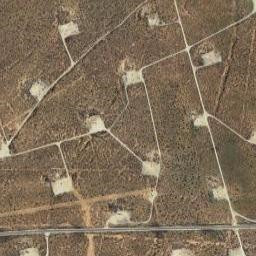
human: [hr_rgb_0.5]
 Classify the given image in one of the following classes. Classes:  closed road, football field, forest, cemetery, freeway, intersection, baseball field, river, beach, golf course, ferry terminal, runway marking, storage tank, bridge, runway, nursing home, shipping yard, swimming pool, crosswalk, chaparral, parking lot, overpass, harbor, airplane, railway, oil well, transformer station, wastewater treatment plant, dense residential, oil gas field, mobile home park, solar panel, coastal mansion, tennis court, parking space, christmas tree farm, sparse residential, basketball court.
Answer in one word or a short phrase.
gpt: oil gas field